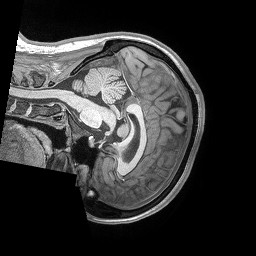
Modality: T1w
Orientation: sagittal
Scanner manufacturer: siemens
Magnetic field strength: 3 T
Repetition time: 2.53 s
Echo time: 0.00169 s